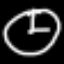
Label: clock